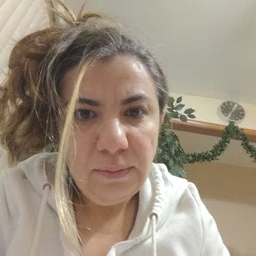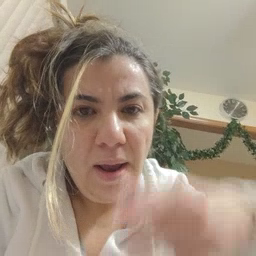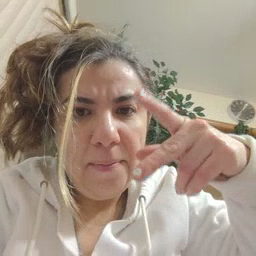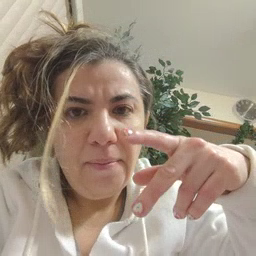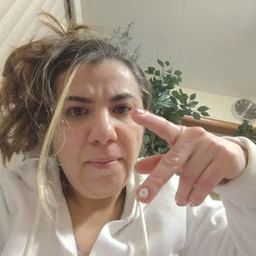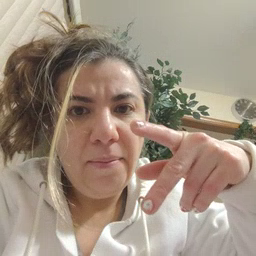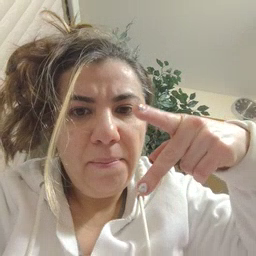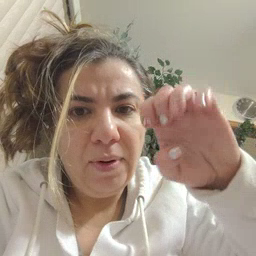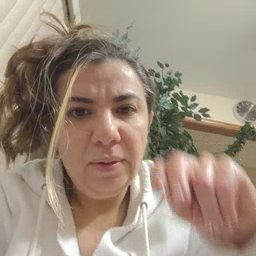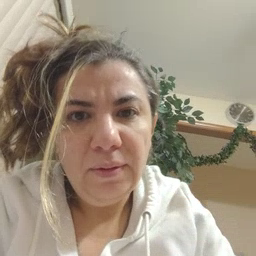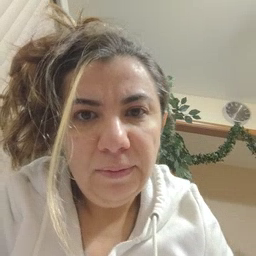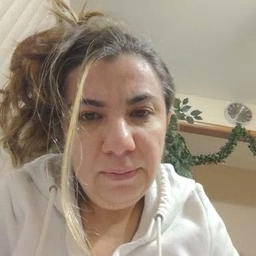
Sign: pen